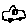
Label: car